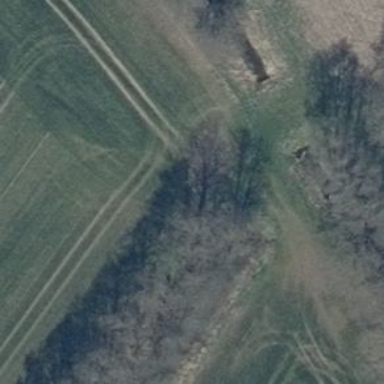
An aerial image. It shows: Row of deciduous broadleaved trees.